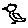
Label: bird